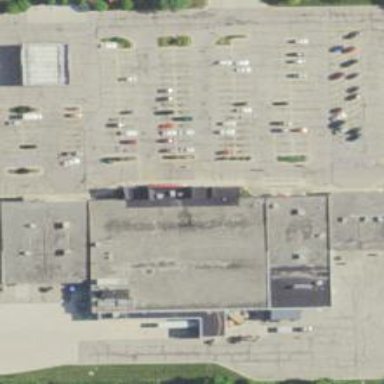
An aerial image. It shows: Supermarket.